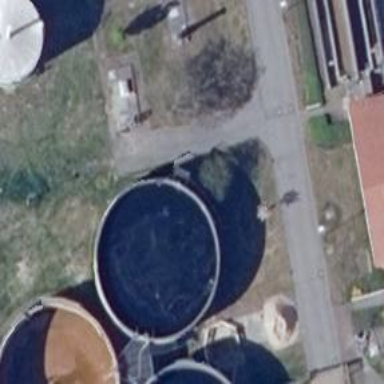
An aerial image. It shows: Storage tank that is man-made.